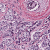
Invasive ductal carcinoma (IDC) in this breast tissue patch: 1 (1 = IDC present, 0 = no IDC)